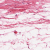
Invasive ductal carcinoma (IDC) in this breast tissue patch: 0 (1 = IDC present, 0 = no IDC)